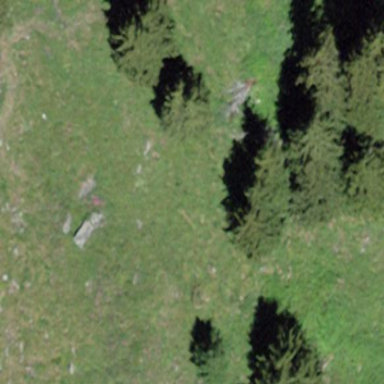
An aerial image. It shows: Woodland with needle-leaved trees.